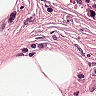
Metastatic tissue present: no